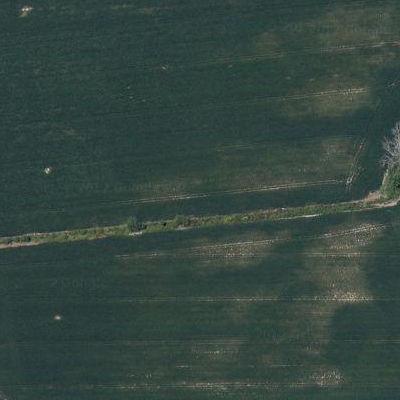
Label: bField